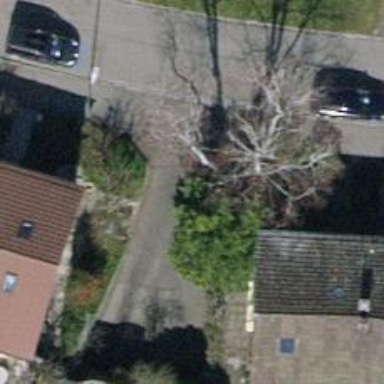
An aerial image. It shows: Urban tree adds touch of nature to the surroundings.